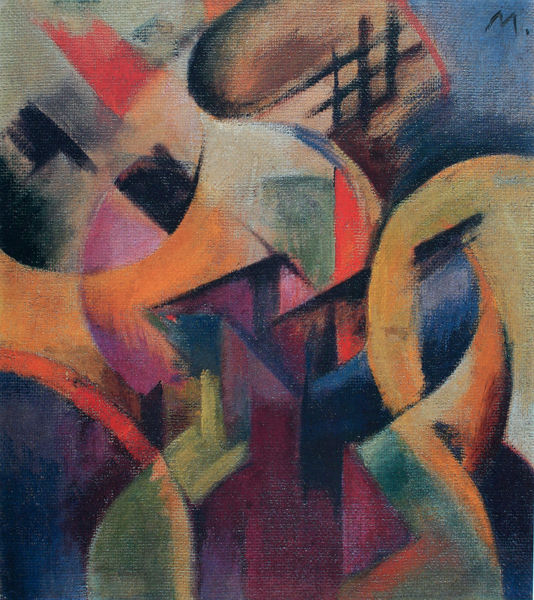
Titel: Kleine Komposition I
Künstler: Franz Marc
Standort: Bern
Institution: (Privatbesitz)
Schlagwörter: berg, blau, dunkel, dreieck, gelb, grün, kubismus, bunt, orange, schwarz, rot, expressionismus, karo, malerei, signatur, gitter, kreis, rund, ecke, bogen, abstrakt, farben, flächen, formen, lila, violett, linien, striche, bögen, kugel, ecken, geometrisch, raute, ungegenständlich, abstrakte malerei, m., 11, eckigrund